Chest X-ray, PA view. Patient: 81 years old, sex F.
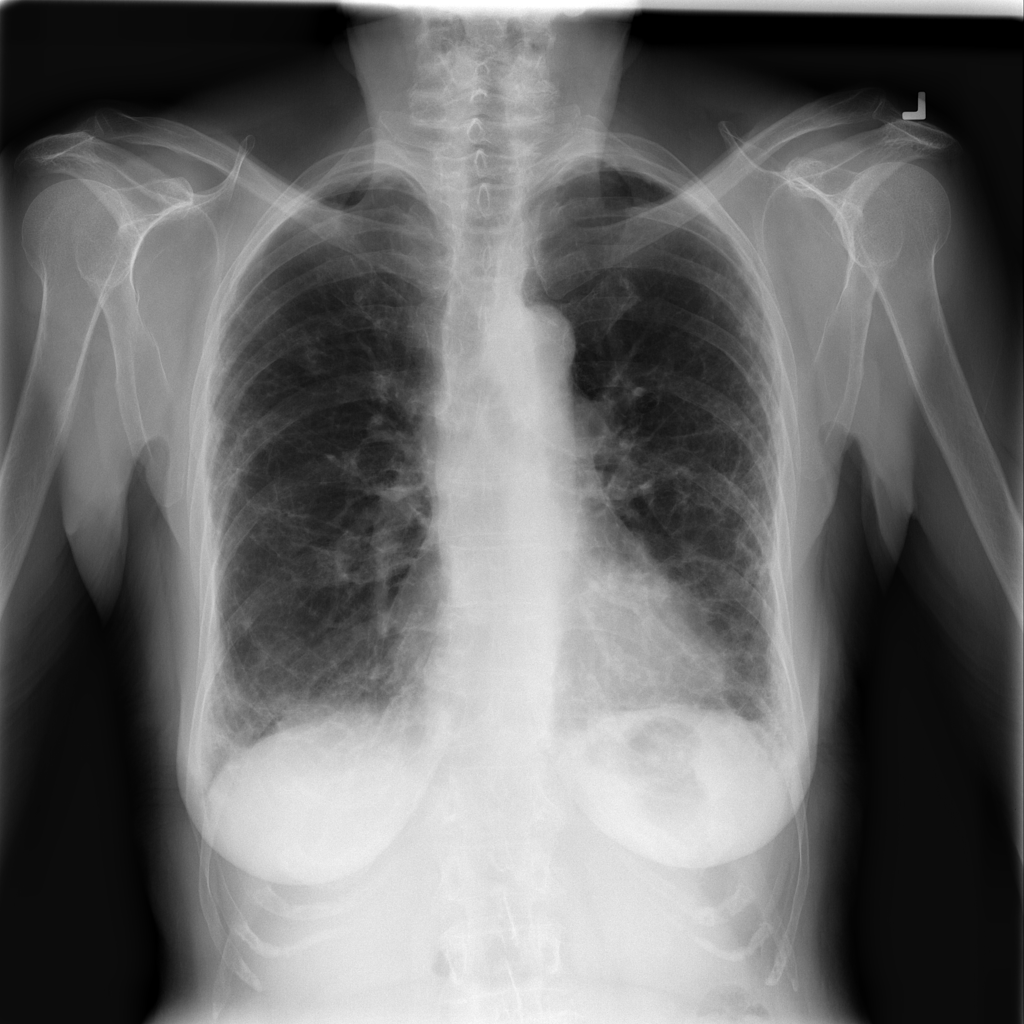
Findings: Nodule